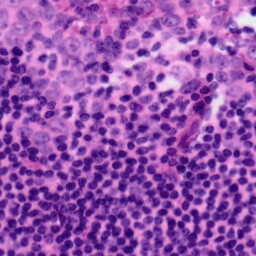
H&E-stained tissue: Tonsil